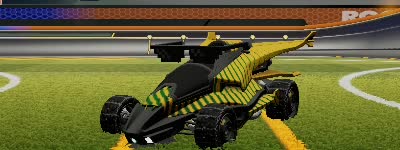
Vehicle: aftershock